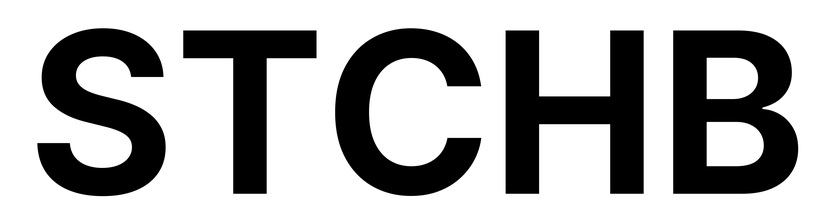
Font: Inter_Bold